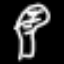
Label: leaf